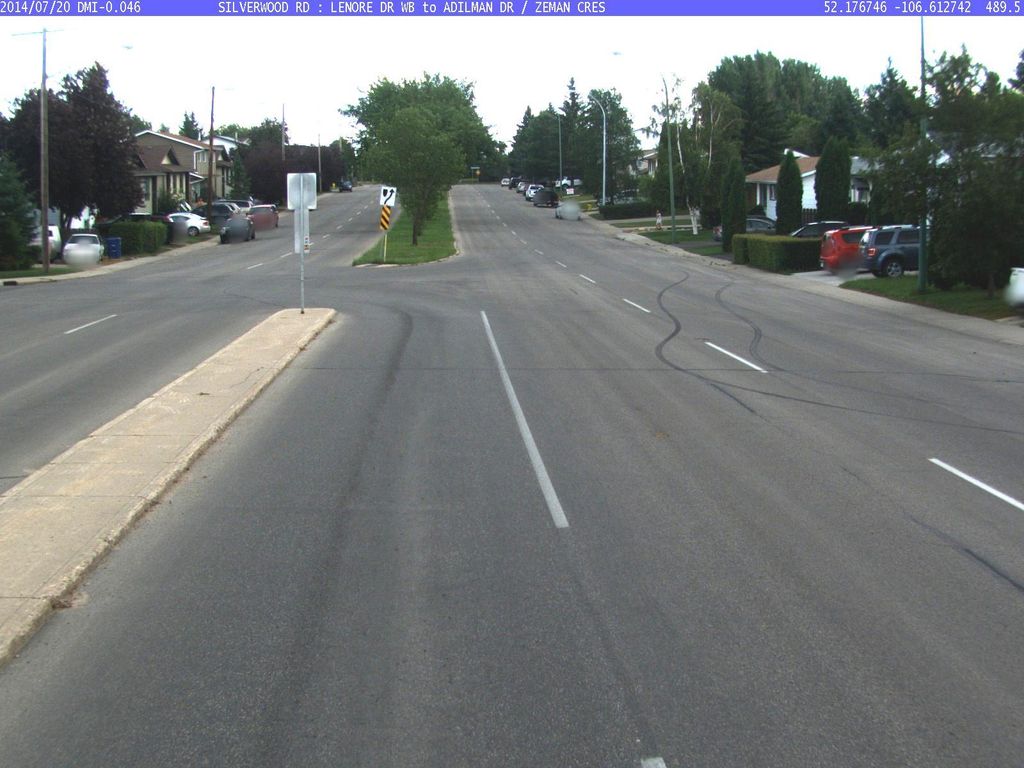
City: saskatoon